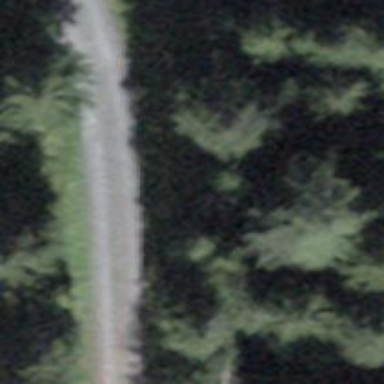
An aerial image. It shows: Track with grade 2 gravel surface.